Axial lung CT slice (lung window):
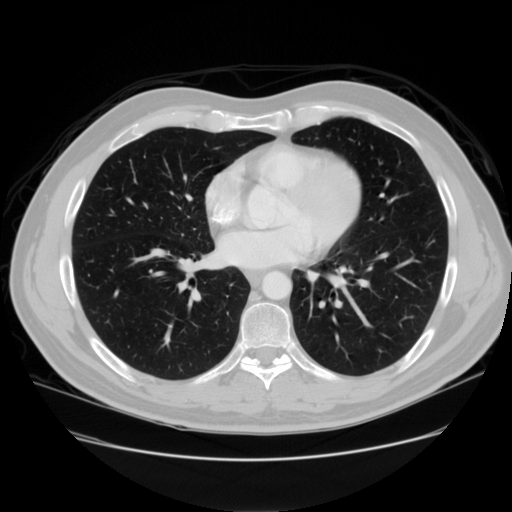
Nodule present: no